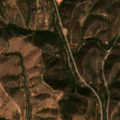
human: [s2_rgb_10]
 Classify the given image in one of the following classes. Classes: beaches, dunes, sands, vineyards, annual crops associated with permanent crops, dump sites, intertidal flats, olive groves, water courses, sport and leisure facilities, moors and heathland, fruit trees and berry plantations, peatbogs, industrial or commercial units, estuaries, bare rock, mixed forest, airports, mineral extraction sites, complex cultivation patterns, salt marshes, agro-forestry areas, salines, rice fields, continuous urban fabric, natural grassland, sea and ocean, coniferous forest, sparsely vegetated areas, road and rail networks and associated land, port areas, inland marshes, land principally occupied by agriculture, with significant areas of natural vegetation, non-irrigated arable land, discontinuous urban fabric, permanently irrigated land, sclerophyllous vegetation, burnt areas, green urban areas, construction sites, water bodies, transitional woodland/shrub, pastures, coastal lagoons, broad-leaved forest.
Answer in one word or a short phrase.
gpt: non-irrigated arable land, land principally occupied by agriculture, with significant areas of natural vegetation, broad-leaved forest, transitional woodland/shrub